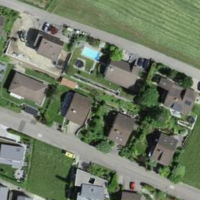
EUNIS habitat code: 55
Species observed at this site:
Plantago media